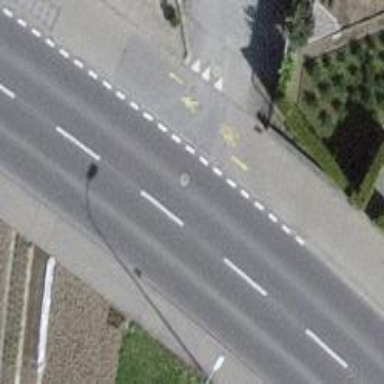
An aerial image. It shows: Primary highway with cycle track on the right.